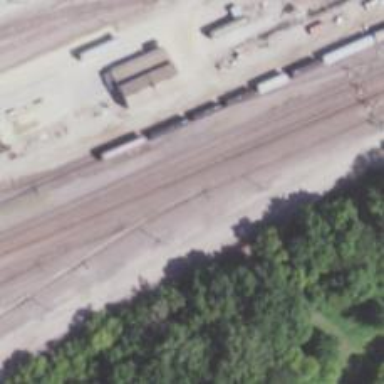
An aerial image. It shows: Railway siding for service.